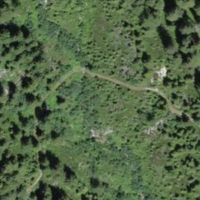
EUNIS habitat code: 26
Species observed at this site:
Campanula barbata